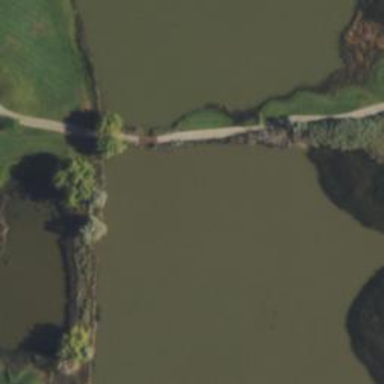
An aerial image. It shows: Service road on bridge for golf carts.